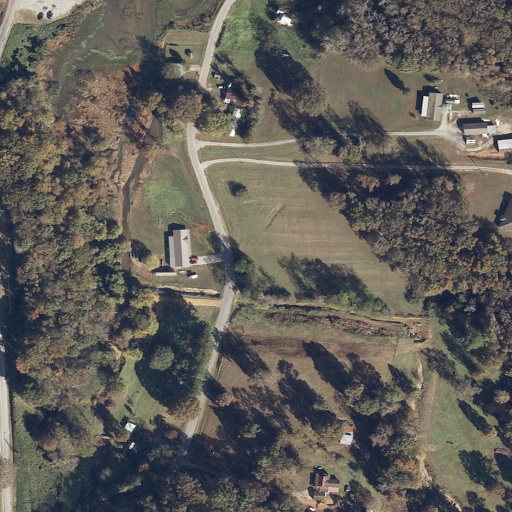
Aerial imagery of valley in Alabama named No Head Hollow containing pasture, deciduous forest, open development, shrub, mixed forest, low intensity development, woody wetlands, open water, medium intensity development, herbaceous wetlands, and high intensity development